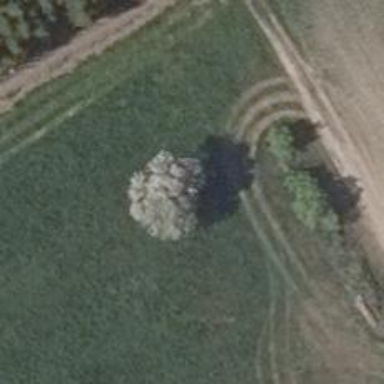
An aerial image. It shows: Deciduous tree with broadleaved leaves.